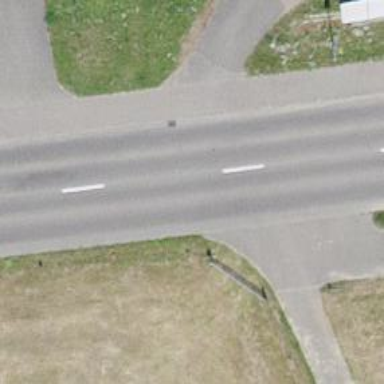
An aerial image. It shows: Secondary road with asphalt surface. There is cycle track on the left side of the road.